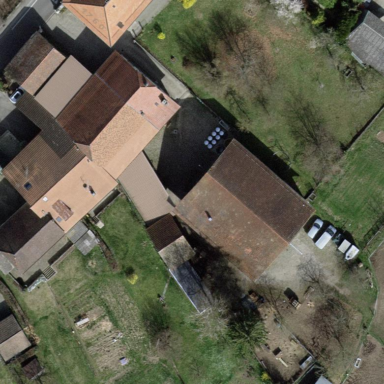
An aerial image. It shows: Farmyard area.